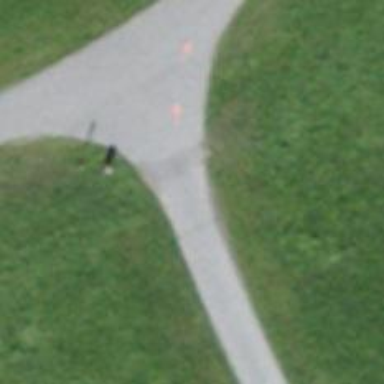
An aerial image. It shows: Gravel track with grade2 tracktype. The track is groomed for classic and skating activities.